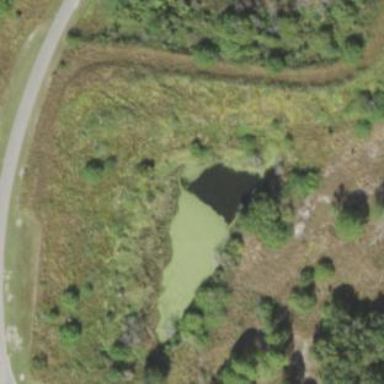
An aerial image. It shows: Water hazard on golf course.